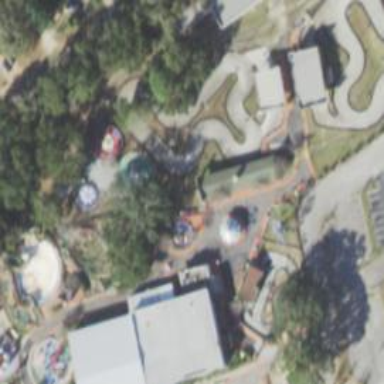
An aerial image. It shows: Miniature railway.